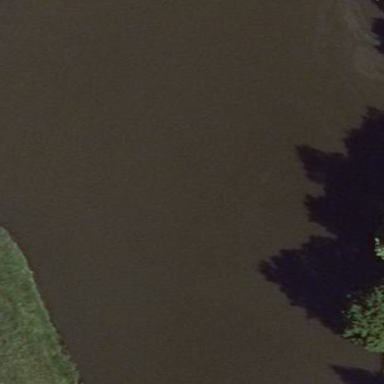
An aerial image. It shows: Serene pond surrounded by nature.